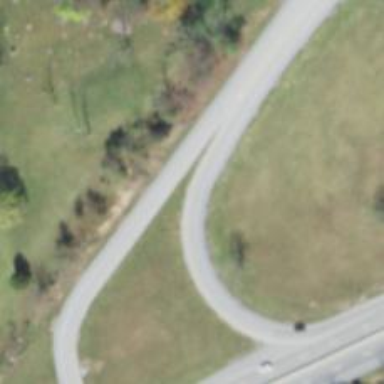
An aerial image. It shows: Asphalt road with primary link designation.